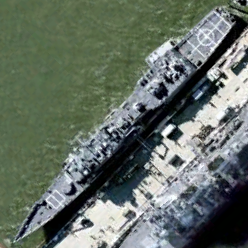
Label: Ticonderoga-class_cruiser